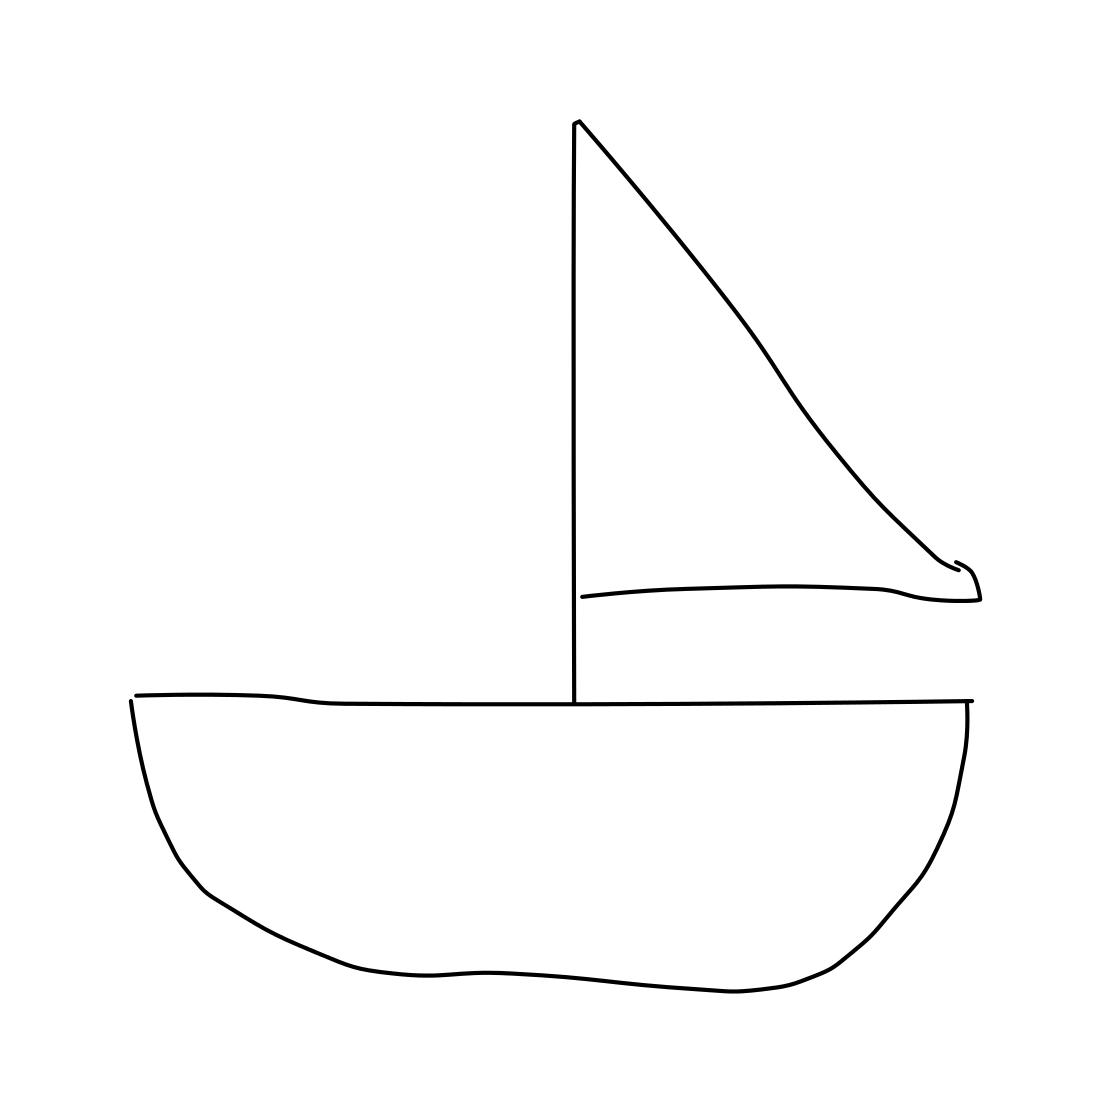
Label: ship